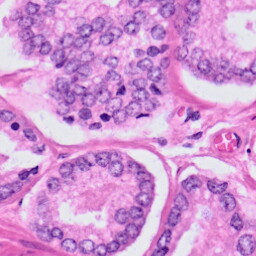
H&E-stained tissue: Prostate